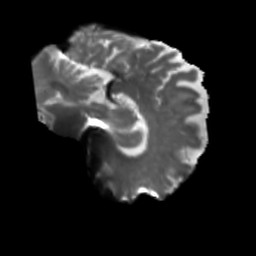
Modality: T2w
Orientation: sagittal
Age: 71
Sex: female
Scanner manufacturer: siemens
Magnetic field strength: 3 T
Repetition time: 5.25 s
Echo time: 0.08 s